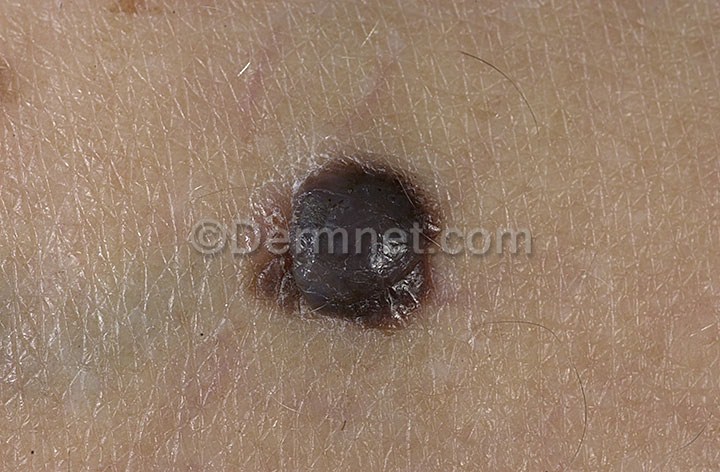
Disease: Melanoma Skin Cancer Nevi and Moles